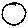
Label: circle